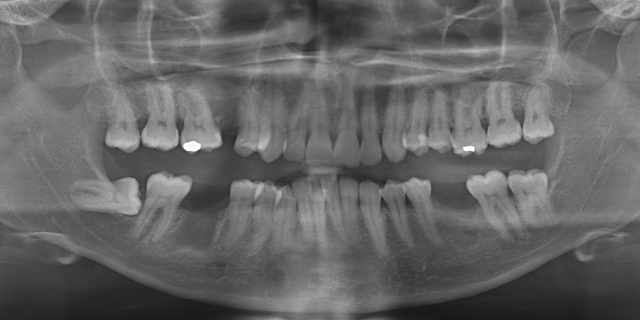
adult